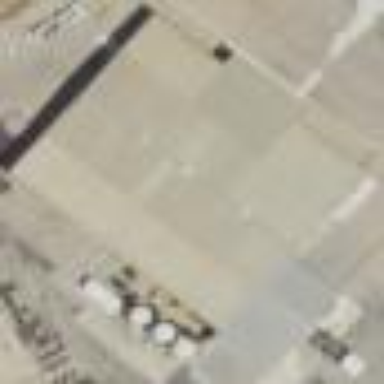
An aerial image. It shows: Building that is gas station.